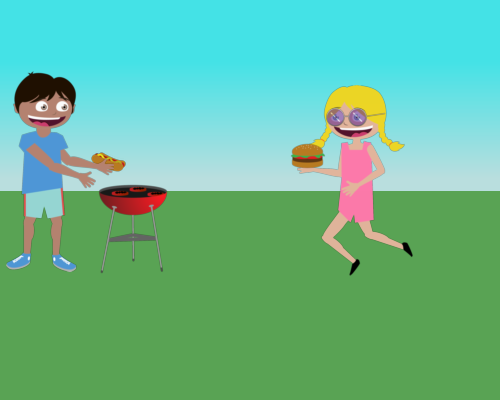
left large boy shirt bottom at horizon at left edge arms out in front he faces right has hot dog in his left hand grill on level with his feet under hands 1 inch from right running girl smiling in glasses burger in front hand on level with boy i 'll peek perfect burger big and we are